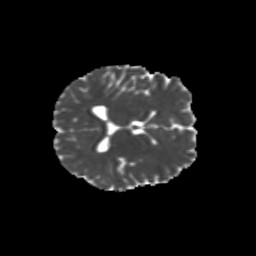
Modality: MD
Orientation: axial
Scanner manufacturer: siemens
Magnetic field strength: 3 T
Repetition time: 9.2 s
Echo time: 0.084 s